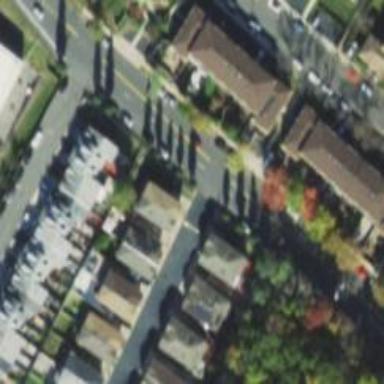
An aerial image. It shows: Residential road with asphalt surface and separate sidewalk.